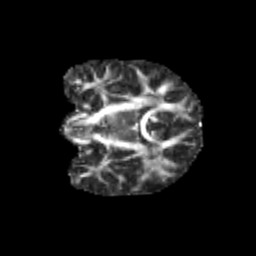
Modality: FA
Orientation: coronal
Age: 9
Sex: male
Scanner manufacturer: siemens
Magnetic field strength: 3 T
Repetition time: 3.8 s
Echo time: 0.07 s